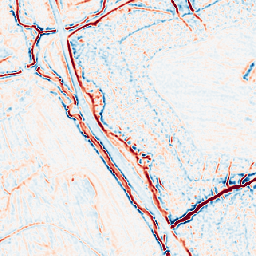
Category: multiscale
Decomposition family: log
Decomposition parameters: sigma: 1
Upsampling method: area
Upsampling parameters: scale: 4
Upsampling scale: 4